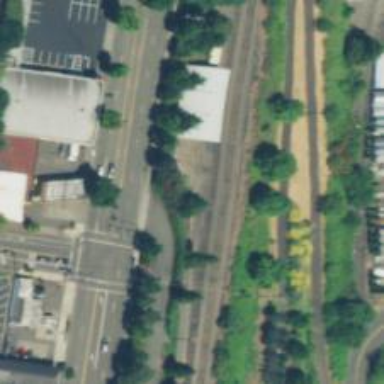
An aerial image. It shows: Railway siding for service.